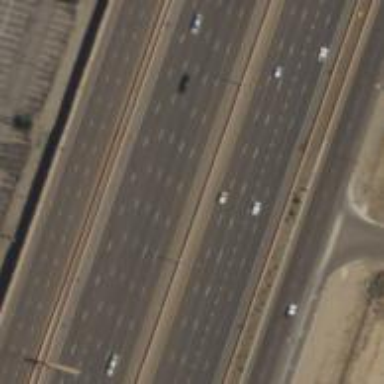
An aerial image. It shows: Motorway.